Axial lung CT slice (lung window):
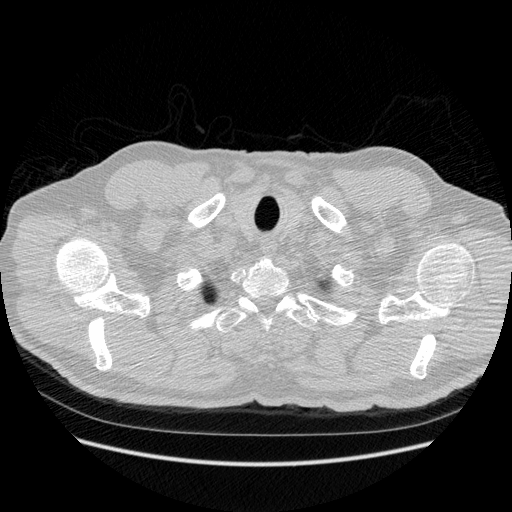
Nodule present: no